Question: I have this RelativeView with 3 radiobuttons on top. I want to change the bottom part of the view when the user clicks on one of the buttons.
The blue part is the place i want to load different Views in.

'''
@Override
public void onCheckedChanged(RadioGroup group, int checkedId) {
if (checkedId == iVerzekeringen){
layout.removeView(body); // THIS PART IS
layout.addView(testview); // NOT WORKING
}
else if (checkedId == iPersoonlijk){
}
else if (checkedId == iNotities){
}
}
'''
How can i load different Views into the blue part?
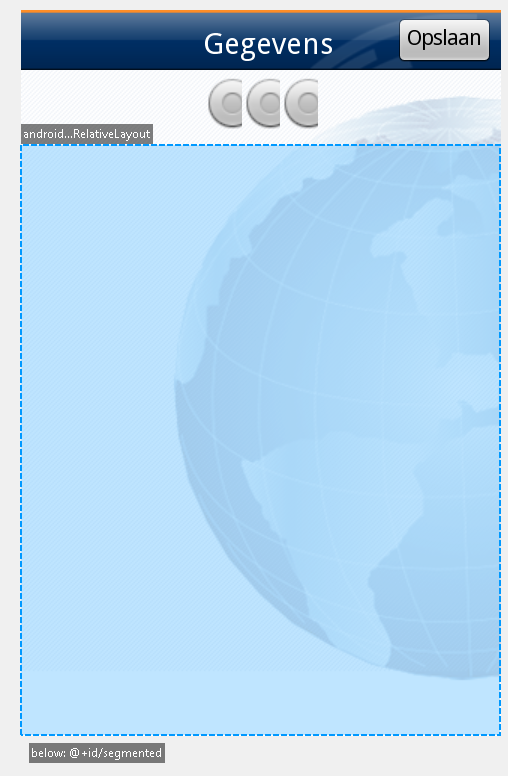
Answer: I kinda found the answer:
'''
layout = (RelativeLayout)findViewById(R.id.rellayout);
LayoutInflater layoutInflater = (LayoutInflater)this.getSystemService(Context.LAYOUT_INFLATER_SERVICE);
layout.addView(layoutInflater.inflate(R.layout.gegevens_verzekeringen, group, false), 1 );
'''
This loads the view over the parent xml. I want it to load it over just the 'body' part (the blue part in the picture)
I declared the body like this:
'''
body = (RelativeLayout)findViewById(R.id.body);
'''
But when i do 'body.addView(layoutInflater.inflate(R.layout.gegevens_verzekeringen, group, false), 1);'
It sais 'java.lang.IndexOutOfBoundsException: index=1 count=0'
How can i fix this?
Edit: Got it:
'''
body.addView(layoutInflater.inflate(R.layout.gegevens_verzekeringen, null));
'''